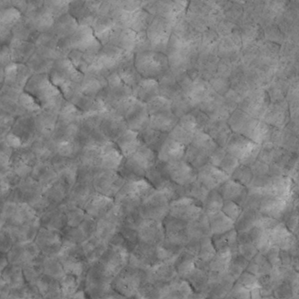
Label: non_frost